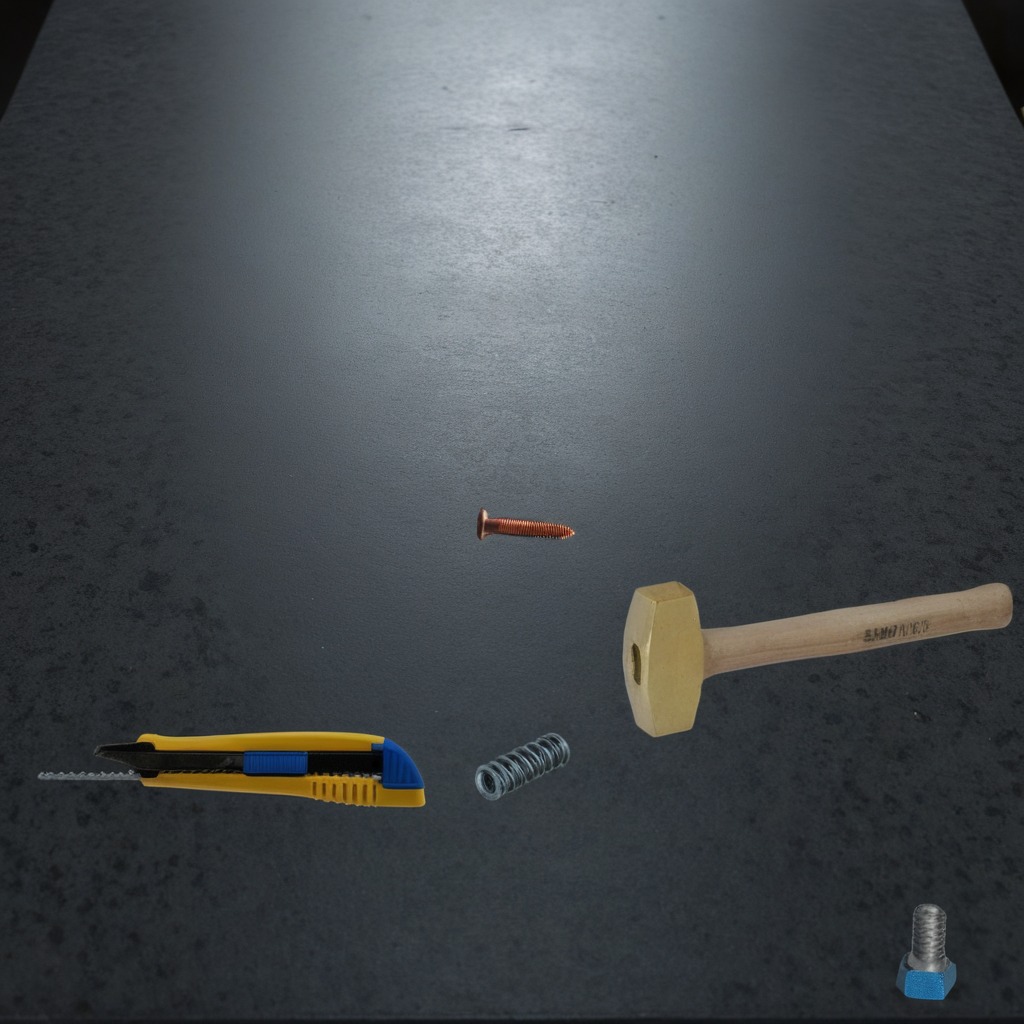
A utility knife, a metal machine screw, an iron nail, a hammer, and a coiled metal spring are lying on a clean granite table inside a workshop at night.